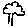
Label: tree